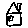
Label: house